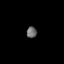
Tissue: prostate
Cell type: Myeloid cells
Senescence score: 0.333
Nuclear area (px): 112
Mean DAPI intensity: 106.527